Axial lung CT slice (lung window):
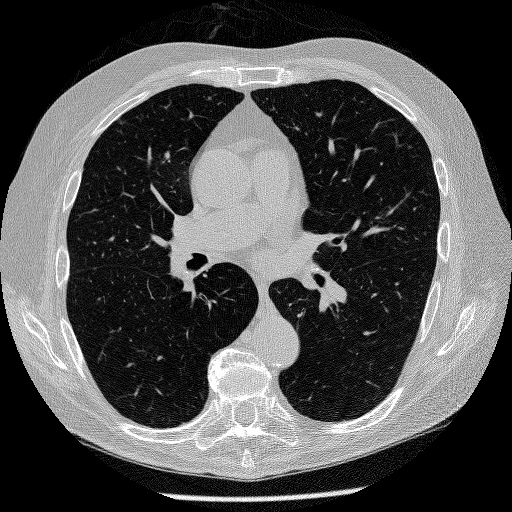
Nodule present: no